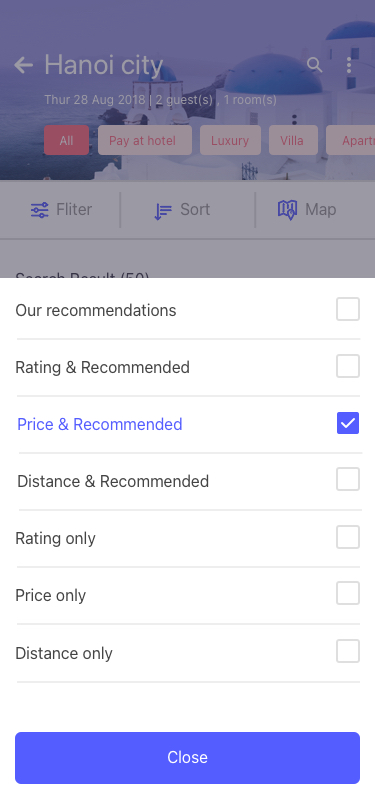
Text in this UI design:
Hanoi city
Thur 28 Aug 2018 | 2 guest(s) , 1 room(s)
20 km
Anh Duong Hotel
Karterádos 847 00, Greece Have breakfast payment at the hotel
Xem gía tốt
3,9 Excellent (100 votes)
$ 2.000

20 km
Anh Duong Hotel
Karterádos 847 00, Greece Have breakfast payment at the hotel
Xem gía tốt
3,9 Excellent (100 votes)
$ 2.000

20 km
Anh Duong Hotel
Karterádos 847 00, Greece Have breakfast payment at the hotel
3,9 Excellent (100 votes)
Pay at hotel
Luxury
Villa
Apartment
All
Fliter
Sort
Map
Search Result (50)
Our recommendations
Rating & Recommended
Distance & Recommended
Rating only
Price only
Distance only
Price & Recommended
Close